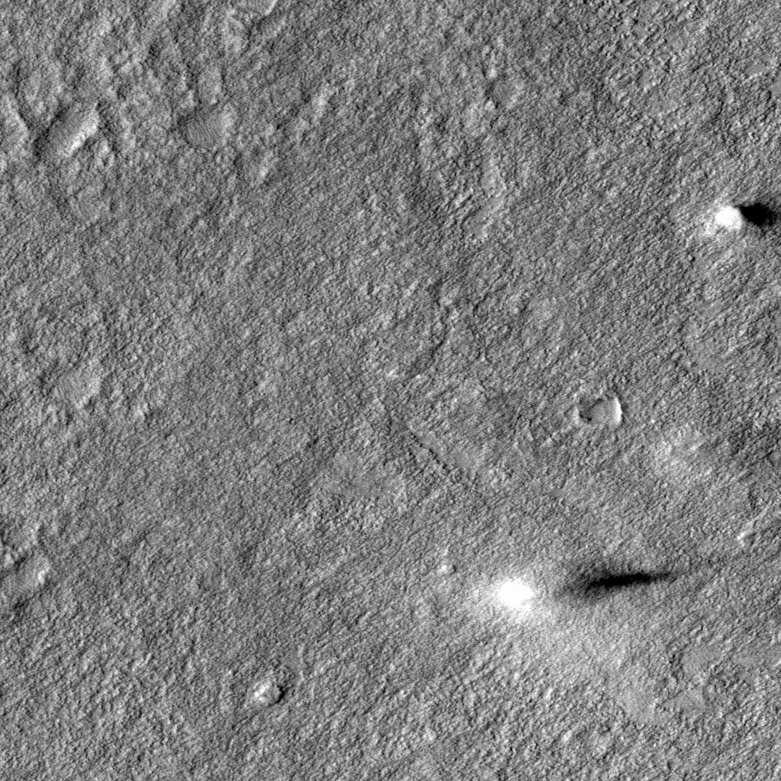
Label: dustdevil, dustdevil